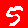
Digit: 5